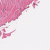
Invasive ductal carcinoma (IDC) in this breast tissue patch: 1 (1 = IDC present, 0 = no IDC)